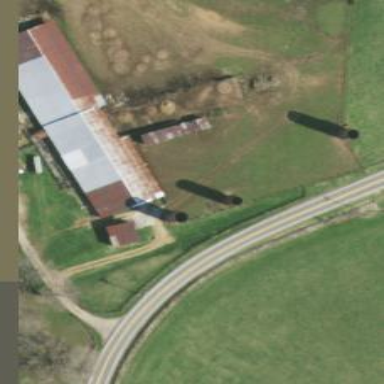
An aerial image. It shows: Silo building.